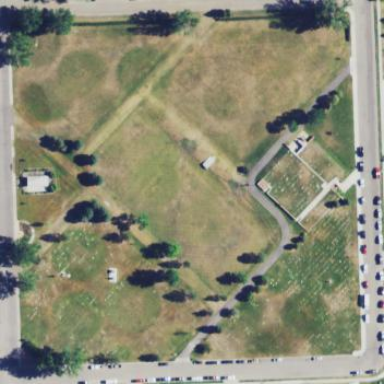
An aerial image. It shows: Cemetery.